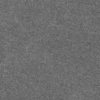
Label: dusty